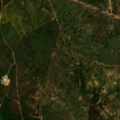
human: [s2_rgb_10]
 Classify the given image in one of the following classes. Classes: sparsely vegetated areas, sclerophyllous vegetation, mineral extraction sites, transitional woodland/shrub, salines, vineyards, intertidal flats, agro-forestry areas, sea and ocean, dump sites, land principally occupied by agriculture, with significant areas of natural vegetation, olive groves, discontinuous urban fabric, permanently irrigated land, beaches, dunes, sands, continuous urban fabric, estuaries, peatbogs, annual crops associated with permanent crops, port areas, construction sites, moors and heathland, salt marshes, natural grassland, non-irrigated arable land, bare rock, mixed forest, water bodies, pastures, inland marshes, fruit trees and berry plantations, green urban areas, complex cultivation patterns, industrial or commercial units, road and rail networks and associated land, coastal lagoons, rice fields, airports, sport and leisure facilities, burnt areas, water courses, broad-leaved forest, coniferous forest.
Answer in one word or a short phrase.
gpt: continuous urban fabric